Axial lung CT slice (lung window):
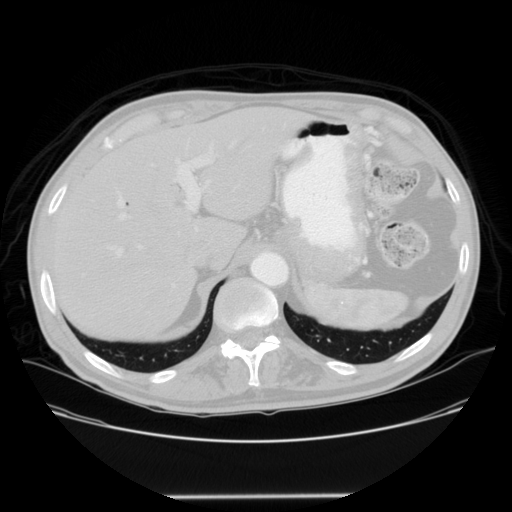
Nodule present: no